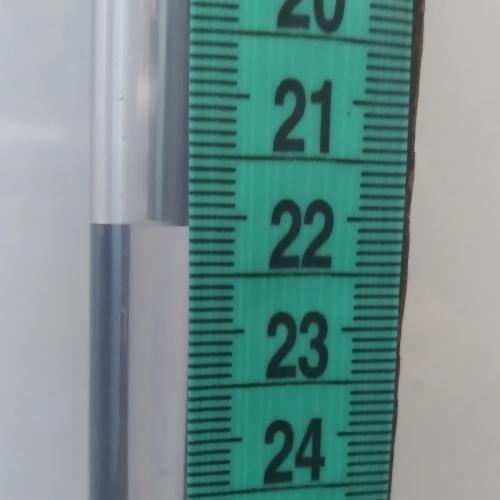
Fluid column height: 22.1 cm